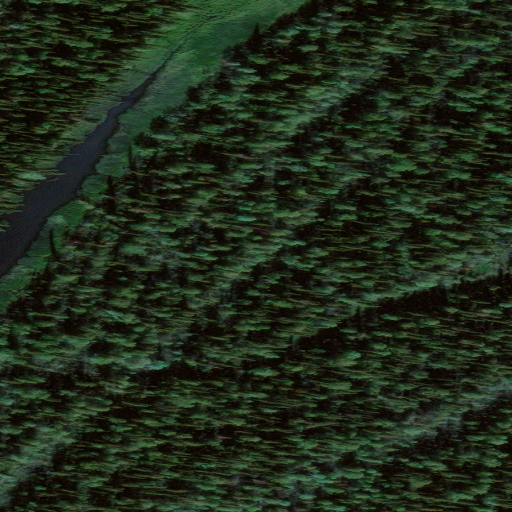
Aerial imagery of island in Alaska named Bullfrog Island containing only unknown